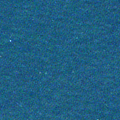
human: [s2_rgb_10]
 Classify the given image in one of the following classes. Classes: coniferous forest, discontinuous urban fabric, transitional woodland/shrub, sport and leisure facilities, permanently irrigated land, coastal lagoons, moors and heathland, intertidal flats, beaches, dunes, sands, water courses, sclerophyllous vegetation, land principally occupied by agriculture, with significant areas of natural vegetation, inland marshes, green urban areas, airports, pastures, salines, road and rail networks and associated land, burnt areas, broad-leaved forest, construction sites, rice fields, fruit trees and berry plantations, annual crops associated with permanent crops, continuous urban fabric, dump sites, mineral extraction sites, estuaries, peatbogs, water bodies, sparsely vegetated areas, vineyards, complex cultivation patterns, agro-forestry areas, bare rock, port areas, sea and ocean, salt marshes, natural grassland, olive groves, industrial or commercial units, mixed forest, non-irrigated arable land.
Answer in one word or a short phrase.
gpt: sea and ocean